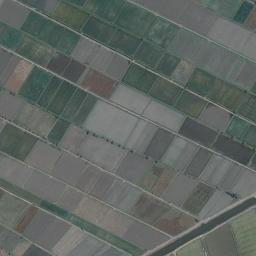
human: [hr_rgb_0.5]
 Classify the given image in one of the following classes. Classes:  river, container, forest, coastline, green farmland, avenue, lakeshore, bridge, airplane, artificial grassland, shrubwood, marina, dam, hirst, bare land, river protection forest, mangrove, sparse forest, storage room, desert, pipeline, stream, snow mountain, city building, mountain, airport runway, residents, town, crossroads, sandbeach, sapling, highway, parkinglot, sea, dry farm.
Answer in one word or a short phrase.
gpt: green farmland